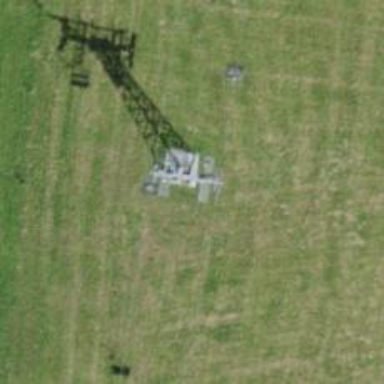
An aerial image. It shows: Pylon used for aerialway.